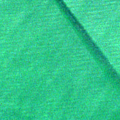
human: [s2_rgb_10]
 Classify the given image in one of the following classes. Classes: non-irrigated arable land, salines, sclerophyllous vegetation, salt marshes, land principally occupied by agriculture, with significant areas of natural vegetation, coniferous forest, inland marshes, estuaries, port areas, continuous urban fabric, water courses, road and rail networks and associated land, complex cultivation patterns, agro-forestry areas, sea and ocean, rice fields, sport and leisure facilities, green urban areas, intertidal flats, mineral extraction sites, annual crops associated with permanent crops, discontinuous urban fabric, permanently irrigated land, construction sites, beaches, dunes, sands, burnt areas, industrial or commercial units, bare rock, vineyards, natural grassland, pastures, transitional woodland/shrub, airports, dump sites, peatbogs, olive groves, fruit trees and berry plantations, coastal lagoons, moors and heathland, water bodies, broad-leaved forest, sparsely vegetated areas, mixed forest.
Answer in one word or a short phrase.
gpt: sea and ocean